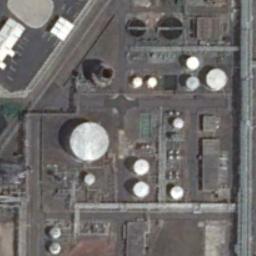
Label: storage_tank